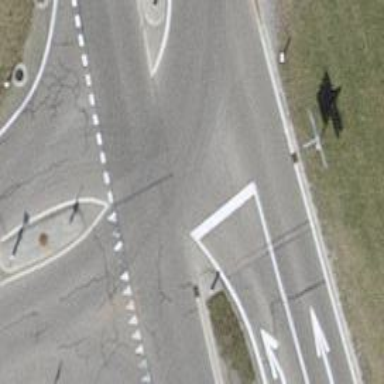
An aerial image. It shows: Asphalt road classified as primary highway.